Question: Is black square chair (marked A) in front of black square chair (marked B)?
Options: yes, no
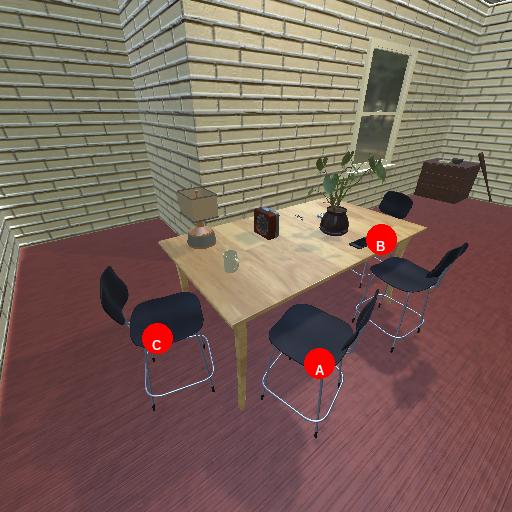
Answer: yes